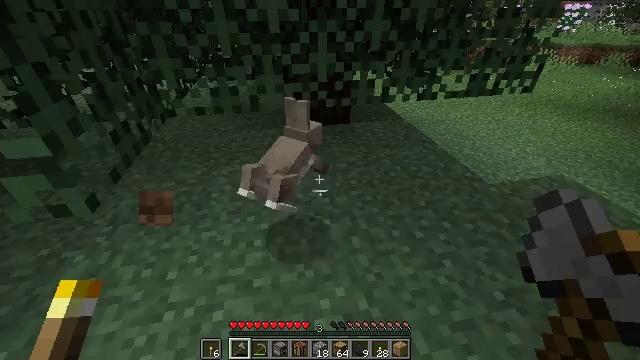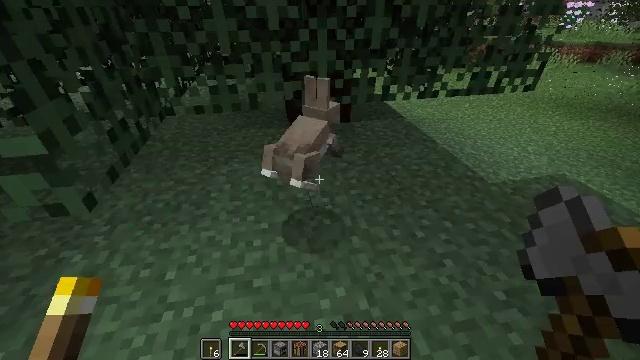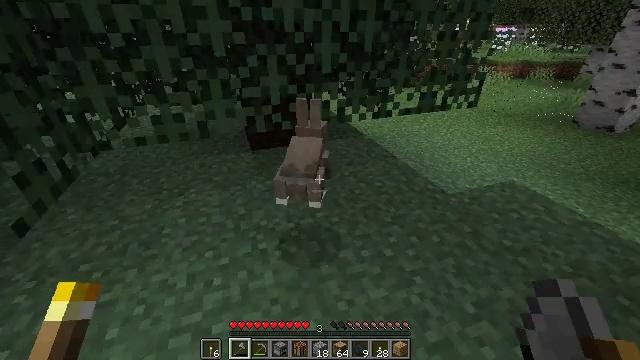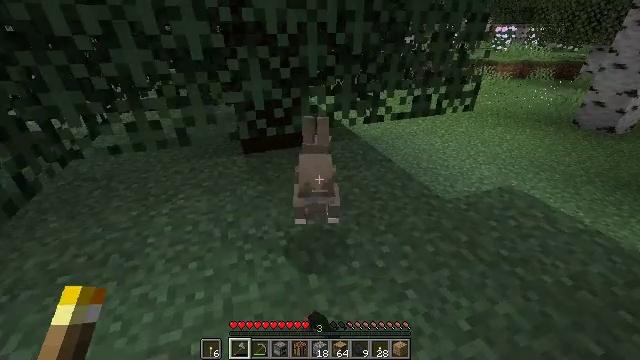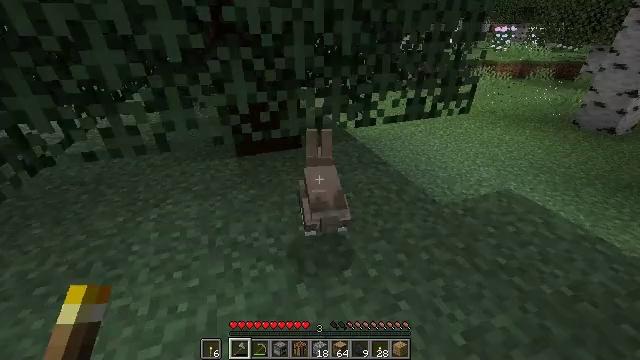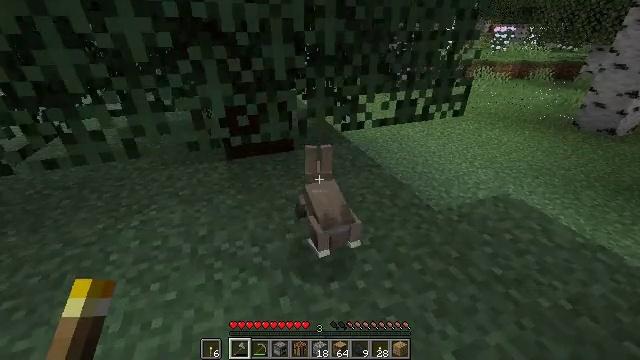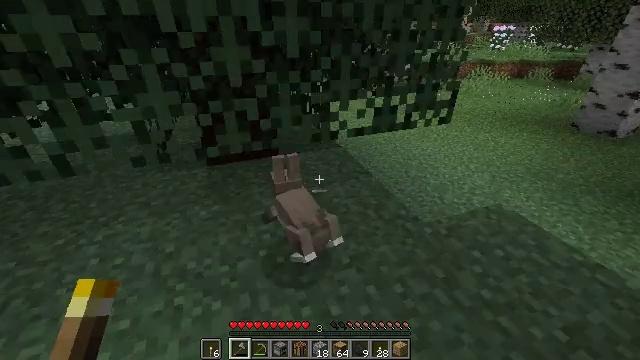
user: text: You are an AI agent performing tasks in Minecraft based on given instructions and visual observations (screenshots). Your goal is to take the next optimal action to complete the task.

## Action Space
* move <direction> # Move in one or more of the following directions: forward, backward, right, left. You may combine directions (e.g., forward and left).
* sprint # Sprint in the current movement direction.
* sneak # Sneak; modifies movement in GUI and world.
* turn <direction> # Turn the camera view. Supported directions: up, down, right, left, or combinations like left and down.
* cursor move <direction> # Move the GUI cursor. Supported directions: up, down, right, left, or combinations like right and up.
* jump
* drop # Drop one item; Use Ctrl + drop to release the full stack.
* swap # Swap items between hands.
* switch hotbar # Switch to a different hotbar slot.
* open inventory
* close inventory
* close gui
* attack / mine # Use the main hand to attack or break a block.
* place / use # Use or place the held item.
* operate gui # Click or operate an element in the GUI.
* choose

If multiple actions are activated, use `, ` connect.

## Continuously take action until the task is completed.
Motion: motion action
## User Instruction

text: Hunt animals.
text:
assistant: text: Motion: no_op
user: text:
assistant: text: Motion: move forward and move right, turn right and up, attack / mine
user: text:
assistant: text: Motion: move forward and move right
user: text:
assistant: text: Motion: move forward and move right
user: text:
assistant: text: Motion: move forward and move right
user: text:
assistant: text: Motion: move forward and move right
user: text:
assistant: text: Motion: no_op